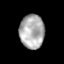
Tissue: prostate
Cell type: Fibroblasts
Senescence score: 0.692
Nuclear area (px): 824
Mean DAPI intensity: 173.016